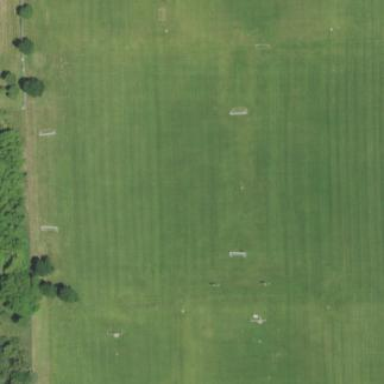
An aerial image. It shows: Soccer pitch for leisure land activities.